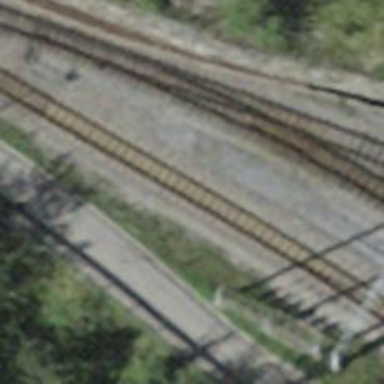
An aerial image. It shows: Narrow gauge railway with electrified contact lines.